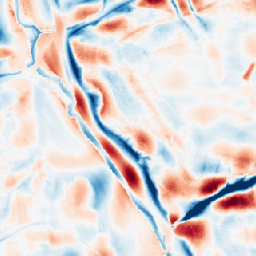
Category: wavelet
Decomposition family: wavelet_biorthogonal
Decomposition parameters: wavelet: bior3.5
level: 5
Upsampling method: nearest
Upsampling parameters: scale: 8
Upsampling scale: 8